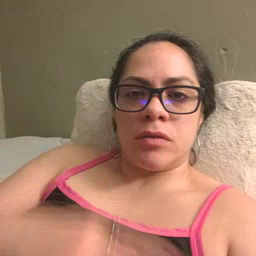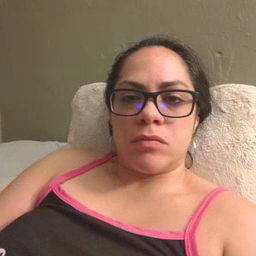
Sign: face